Field crop: maize
Growth stage: 2
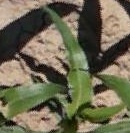
Species: maize